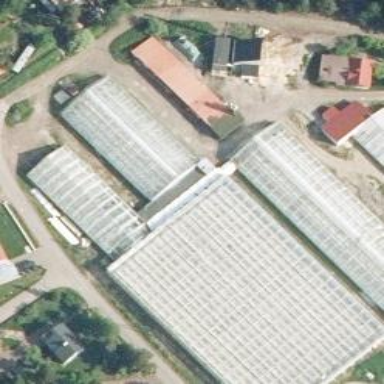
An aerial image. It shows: Greenhouse.